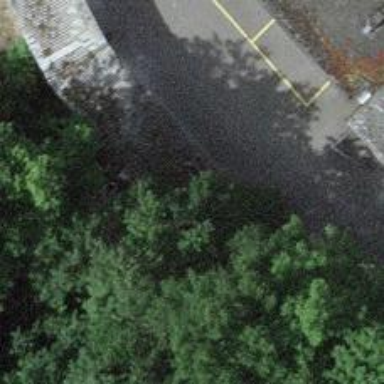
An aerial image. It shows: Path with fine gravel surface.